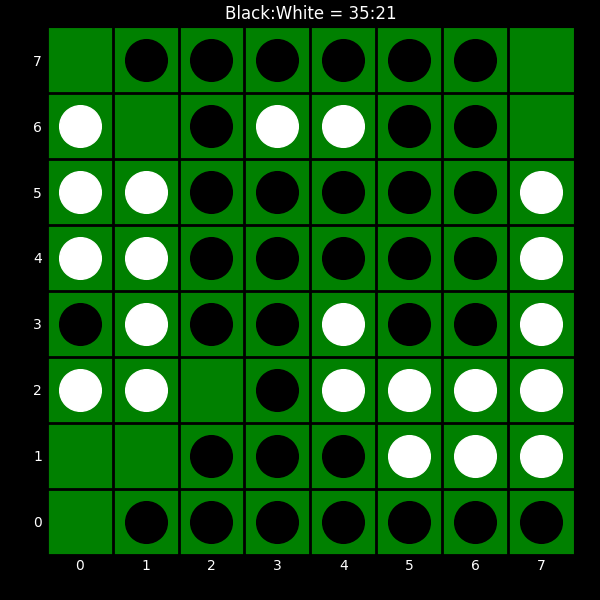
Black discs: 35
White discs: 21